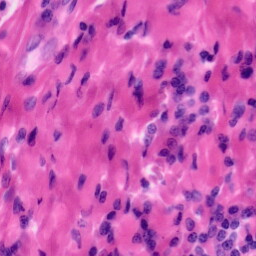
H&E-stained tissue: Tonsil